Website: bh-photo
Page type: billing-address
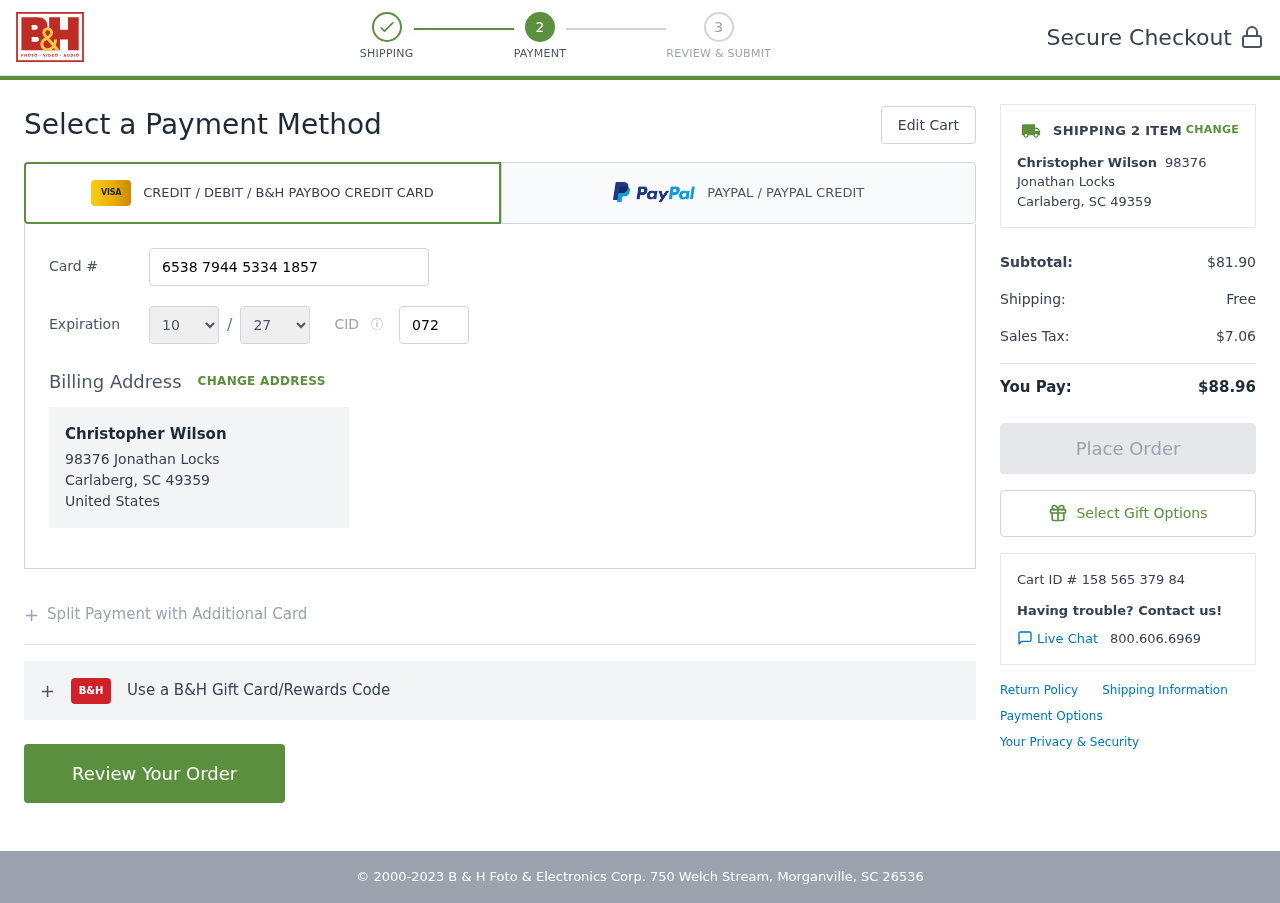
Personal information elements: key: PII_CARD_CVV
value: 072
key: PII_CARD_EXPIRY_MONTH
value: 10
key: PII_CARD_EXPIRY_YEAR
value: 27
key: PII_CARD_NUMBER
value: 6538 7944 5334 1857
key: PII_CITY_STATE_ZIP
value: Carlaberg, SC 49359
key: PII_COUNTRY
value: United States
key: PII_FULLNAME
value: Christopher Wilson
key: PII_STREET
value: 98376 Jonathan Locks
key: PII_FULLNAME2
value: Christopher Wilson
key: PII_STREET2
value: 98376 Jonathan Locks
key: PII_CITY_STATE_ZIP2
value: Carlaberg, SC 49359
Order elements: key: ORDER_NUM_ITEMS
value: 2
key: ORDER_SUBTOTAL
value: $81.90
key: ORDER_SHIPPING_COST
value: Free
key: ORDER_TAX
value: $7.06
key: ORDER_TOTAL
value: $88.96
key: ORDER_ID
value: Cart ID # 158 565 379 84